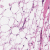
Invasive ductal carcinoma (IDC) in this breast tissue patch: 0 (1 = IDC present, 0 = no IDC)